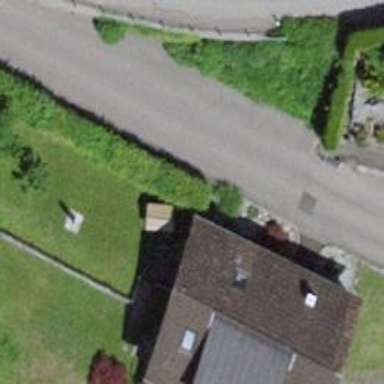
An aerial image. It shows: Hedge barrier.